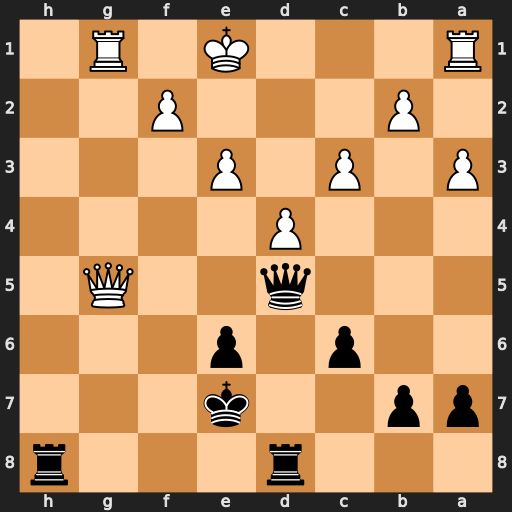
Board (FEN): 3r3r/pp2k3/2p1p3/3q2Q1/3P4/P1P1P3/1P3P2/R3K1R1
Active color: b
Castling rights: Q
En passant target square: -
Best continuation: Qxg5 Rxg5 Rh1+ Kd2 Rxa1